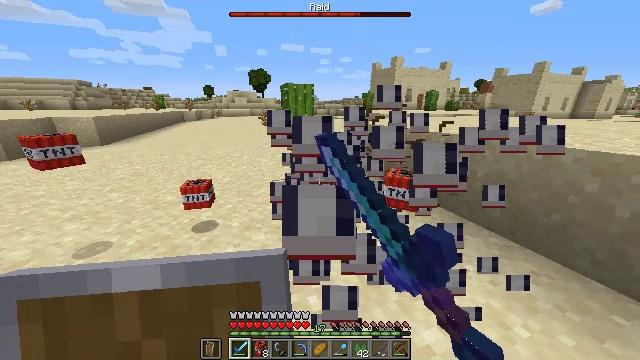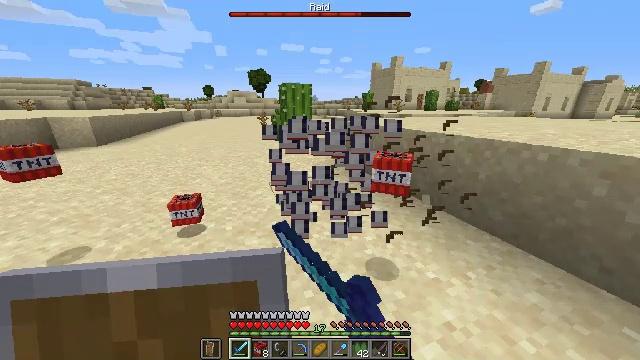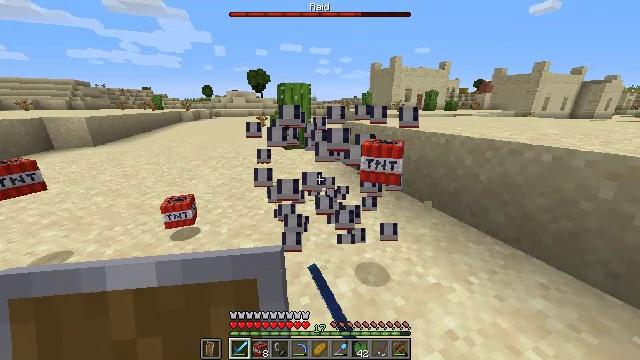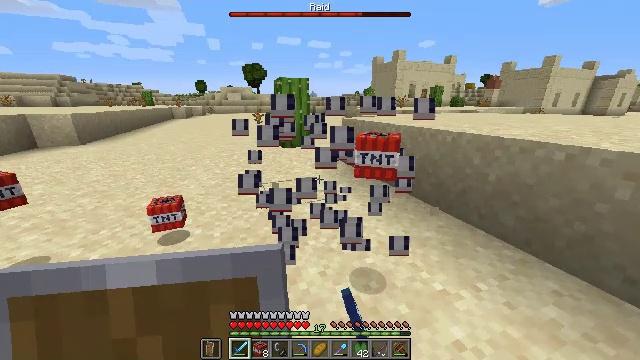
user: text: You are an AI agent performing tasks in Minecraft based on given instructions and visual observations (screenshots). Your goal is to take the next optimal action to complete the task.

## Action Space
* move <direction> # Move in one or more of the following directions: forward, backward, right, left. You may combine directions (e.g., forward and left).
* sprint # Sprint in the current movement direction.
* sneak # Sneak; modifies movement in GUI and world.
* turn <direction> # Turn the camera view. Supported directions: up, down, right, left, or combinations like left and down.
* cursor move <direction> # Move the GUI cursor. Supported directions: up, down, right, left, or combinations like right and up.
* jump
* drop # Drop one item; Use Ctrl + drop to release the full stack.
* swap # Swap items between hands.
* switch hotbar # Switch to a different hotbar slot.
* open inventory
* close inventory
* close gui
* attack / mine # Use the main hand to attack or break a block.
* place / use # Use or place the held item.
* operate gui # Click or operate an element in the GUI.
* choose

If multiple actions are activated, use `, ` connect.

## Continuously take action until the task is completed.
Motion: motion action
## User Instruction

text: Attack the TNT to mine it.
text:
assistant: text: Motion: move forward, sneak, attack / mine
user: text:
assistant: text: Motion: sneak
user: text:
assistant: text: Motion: sneak
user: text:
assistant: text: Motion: no_op